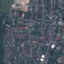
Land use / land cover class: Residential